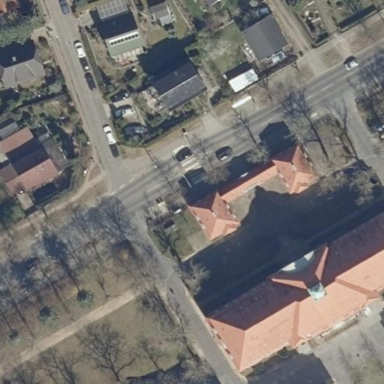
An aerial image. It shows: Service building with mansard roof.